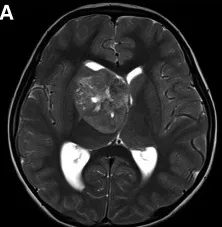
Preoperative MRI (A-F) demonstrated a 3 cm x 2 cm x 1.5 cm mass located in the right basal ganglia and thalamus, protruding into the right lateral ventricle. It was mixed isointense-to-hyperintense on T2WI.
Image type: radiology (mri)